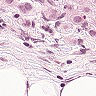
Metastatic tissue present: yes